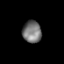
Tissue: prostate
Cell type: Fibroblasts
Senescence score: 0.6908
Nuclear area (px): 402
Mean DAPI intensity: 117.948